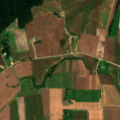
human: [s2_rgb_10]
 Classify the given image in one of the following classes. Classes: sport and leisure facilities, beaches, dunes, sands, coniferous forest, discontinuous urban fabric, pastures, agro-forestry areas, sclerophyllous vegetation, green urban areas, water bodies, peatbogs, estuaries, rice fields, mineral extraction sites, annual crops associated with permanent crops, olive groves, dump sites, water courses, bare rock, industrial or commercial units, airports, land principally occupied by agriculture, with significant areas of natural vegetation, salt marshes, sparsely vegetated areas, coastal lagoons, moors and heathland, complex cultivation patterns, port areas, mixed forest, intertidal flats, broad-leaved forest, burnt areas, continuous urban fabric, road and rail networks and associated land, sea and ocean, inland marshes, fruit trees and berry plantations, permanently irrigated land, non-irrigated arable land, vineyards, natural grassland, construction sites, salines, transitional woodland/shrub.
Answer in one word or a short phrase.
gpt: non-irrigated arable land, complex cultivation patterns, broad-leaved forest